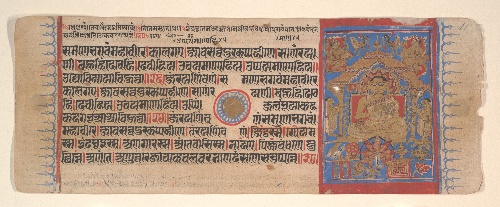
Artist: Bhadrabahu
Artist bio: Indian, died ca. 356 BCE
Date: 15th century
Object type: Folio
Classification: Paintings
Medium: Ink, opaque watercolor, and gold on paper
Culture: India (Gujarat)
Dimensions: (Average size .1–.71): 4 1/2 x 11 3/8 in. (11.4 x 28.9 cm)
Department: Asian Art
Credit line: Bequest of Cora Timken Burnett, 1956
Accession year: 1957
Repository: Metropolitan Museum of Art, New York, NY